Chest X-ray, AP view. Patient: 9 years old, sex F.
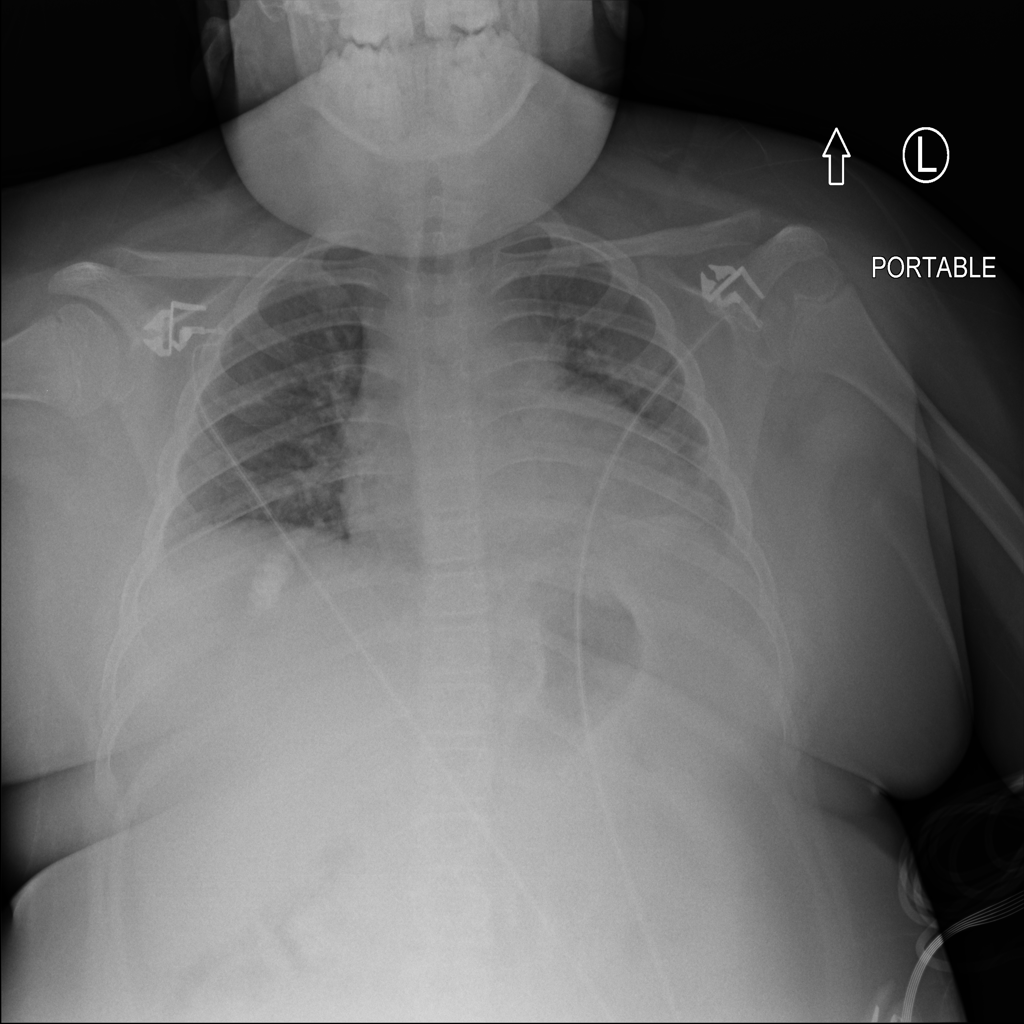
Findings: Consolidation